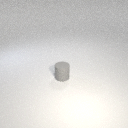
small gray rubber cylinder